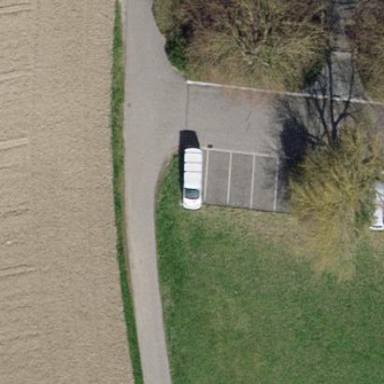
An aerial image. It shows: Parking area with surface.